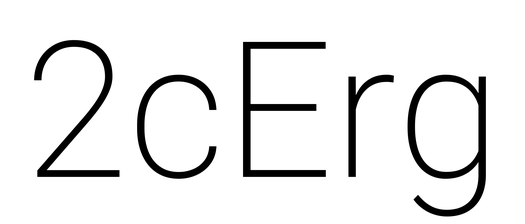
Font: Roboto_ExtraLight